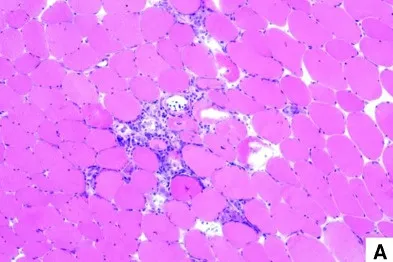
(A) Hematoxylin-eosin staining: infiltration of mononuclear cells between myocytes.
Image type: pathology (h&e)